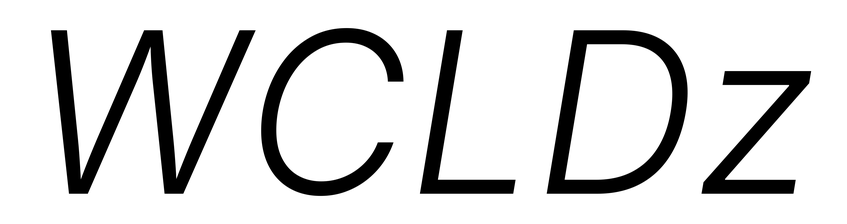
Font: Inter-Italic_Light_Italic